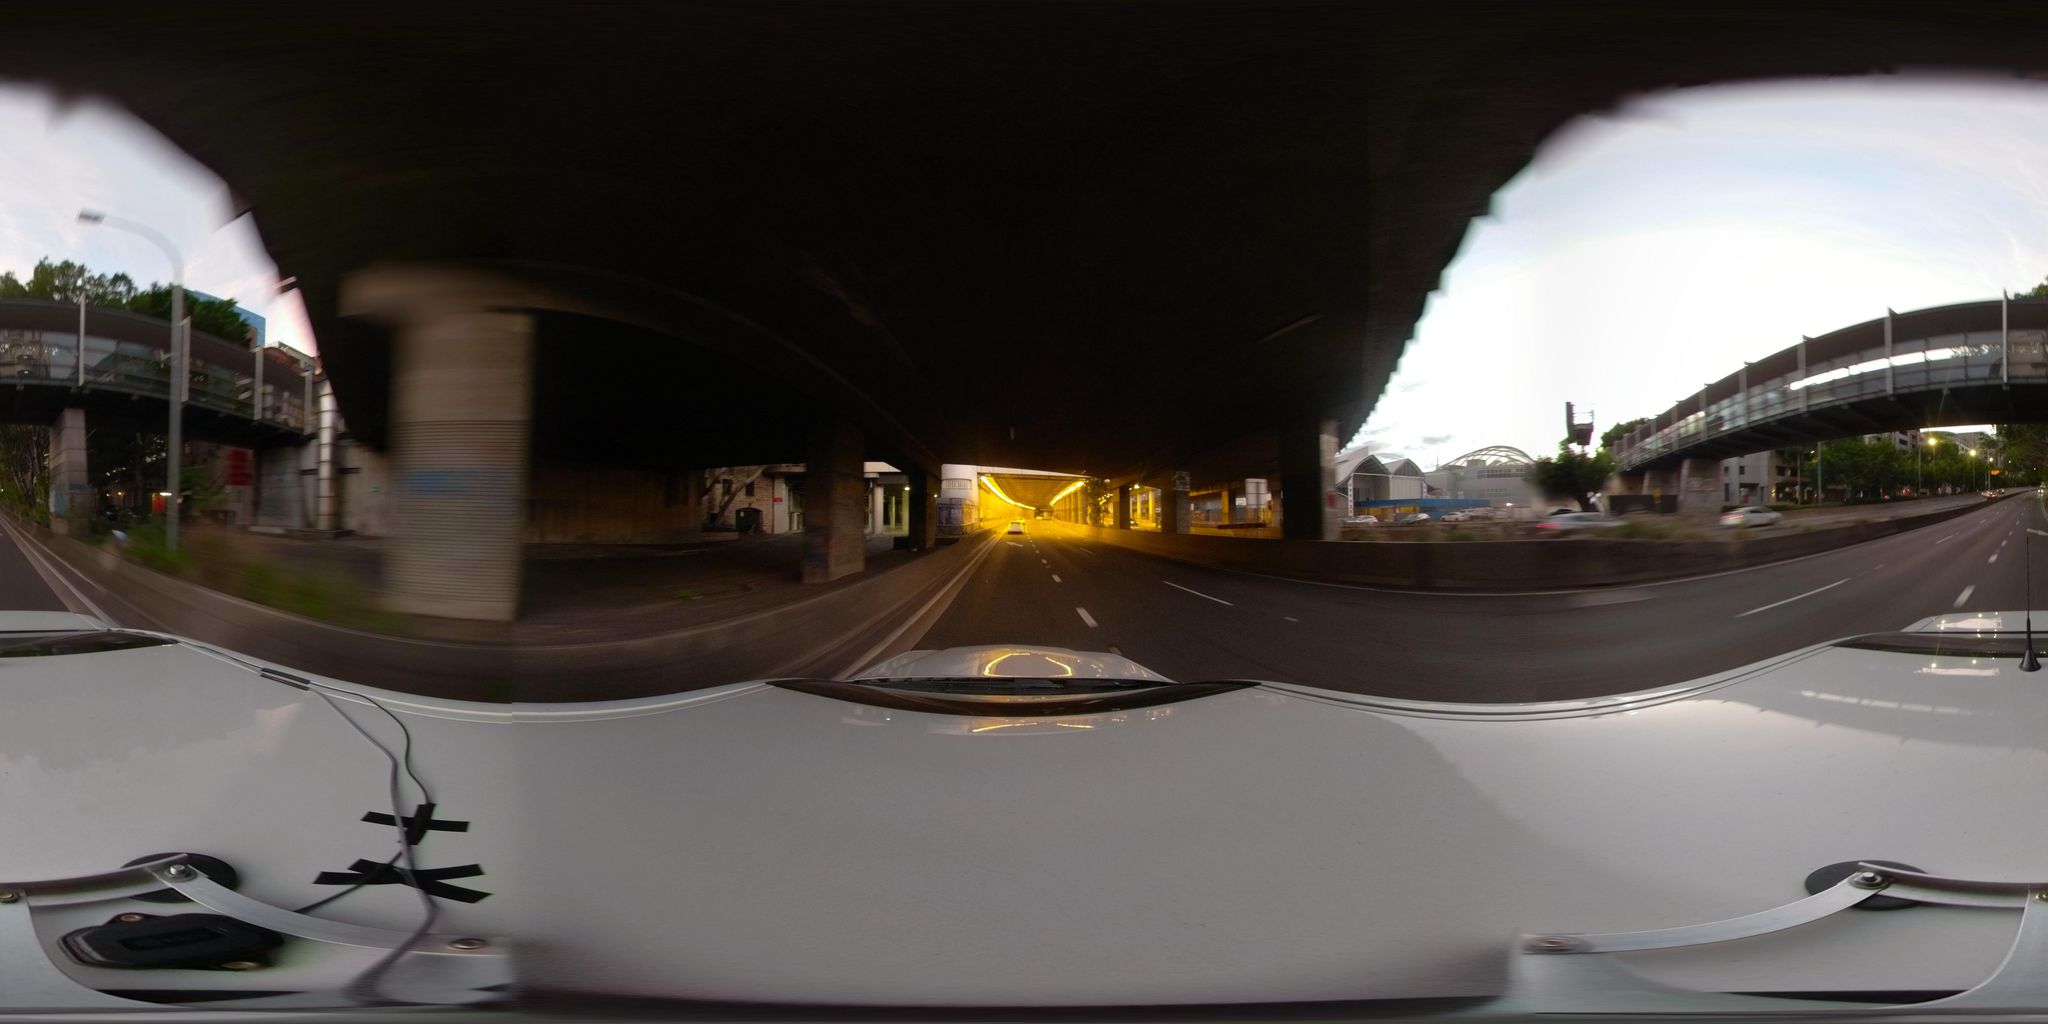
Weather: clear
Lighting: day
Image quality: slightly poor
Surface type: driving surface
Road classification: cycleway, pedestrian
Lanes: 2
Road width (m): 2.5
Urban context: urban centre
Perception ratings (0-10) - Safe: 0.98, Lively: 4.8, Beautiful: 1.45, Boring: 3.01, Depressing: 1.48, Wealthy: 1.6